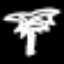
Label: palm tree